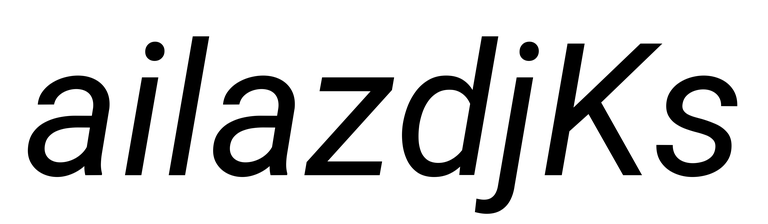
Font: Roboto-Italic_Italic